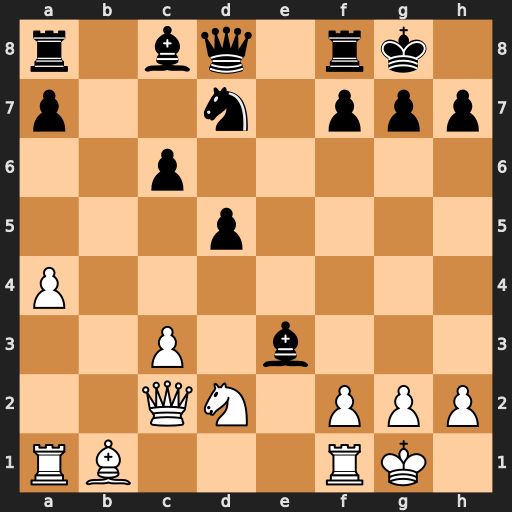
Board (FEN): r1bq1rk1/p2n1ppp/2p5/3p4/P7/2P1b3/2QN1PPP/RB3RK1
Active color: w
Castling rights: -
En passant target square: -
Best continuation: Qxh7#